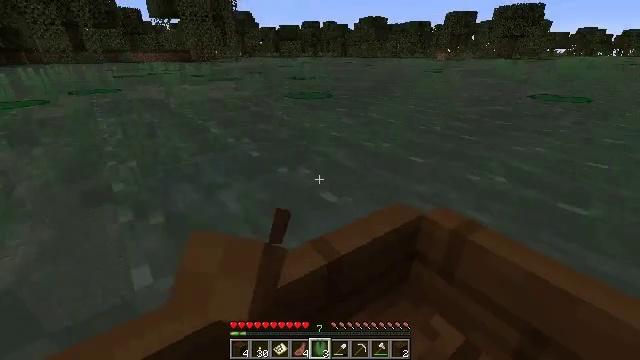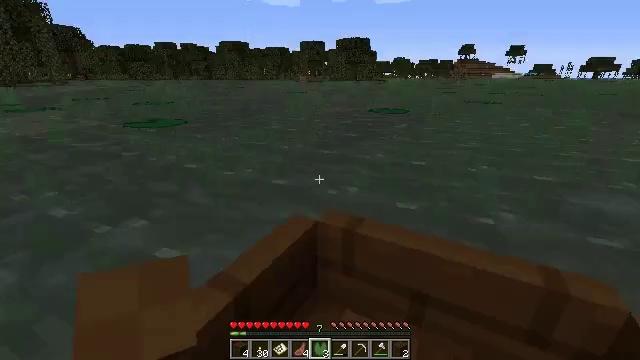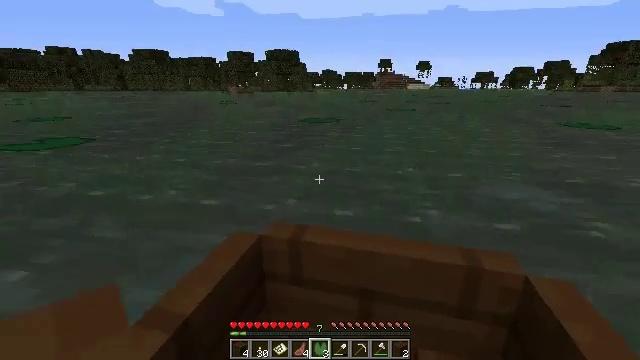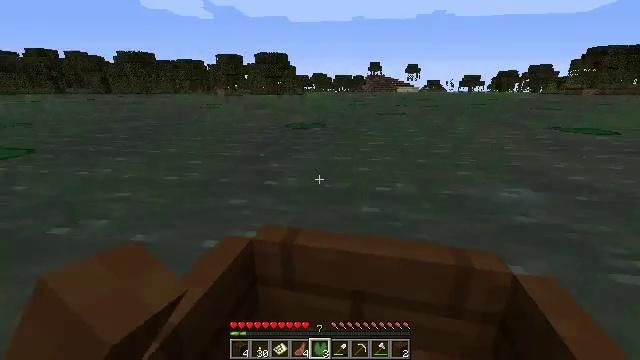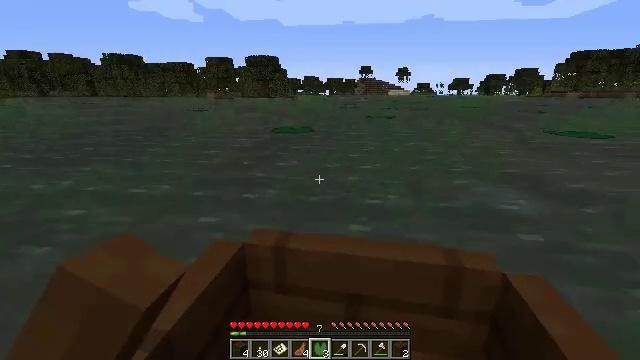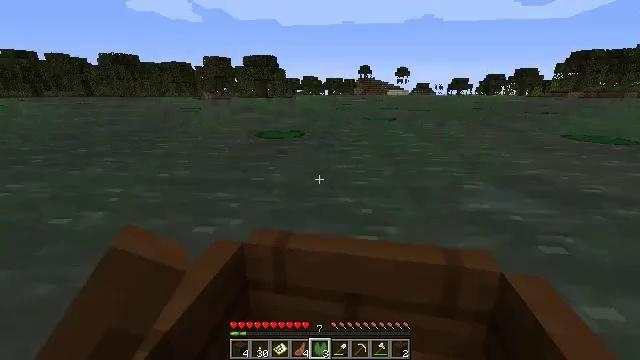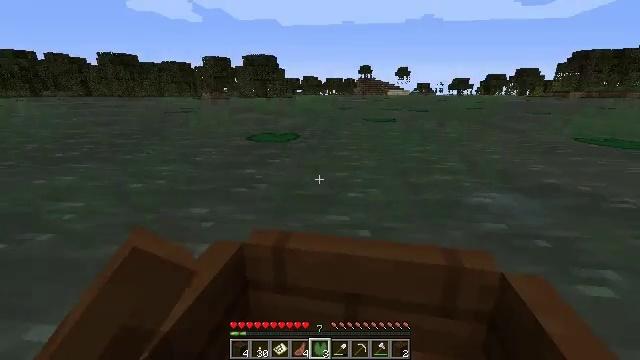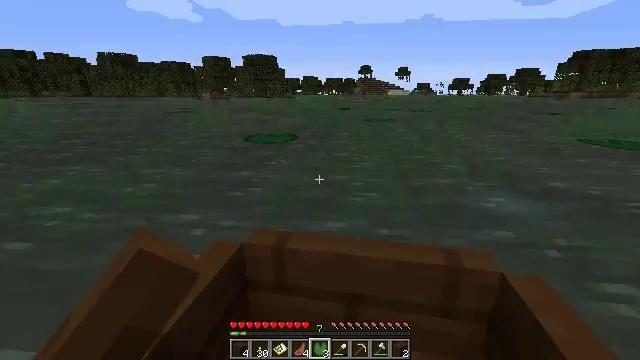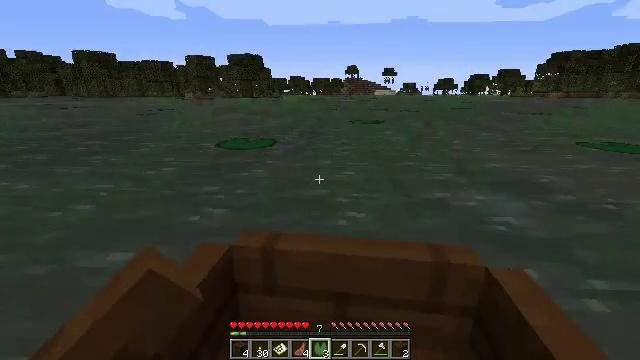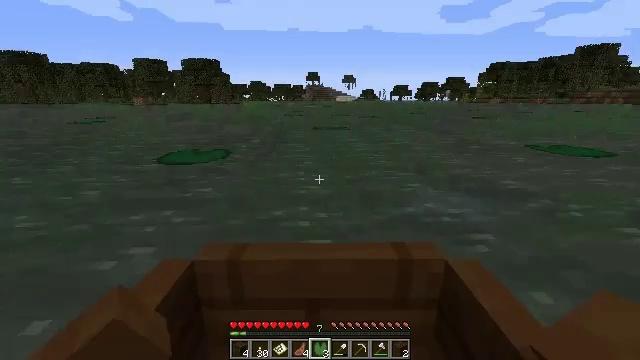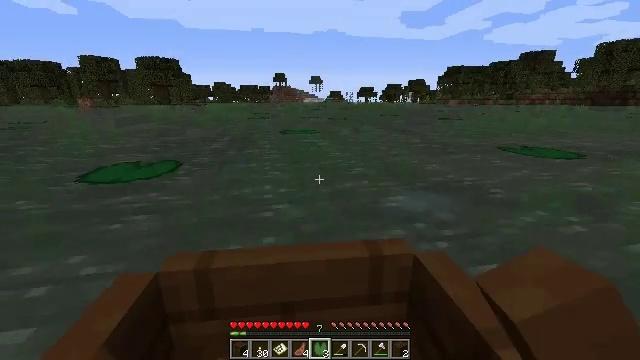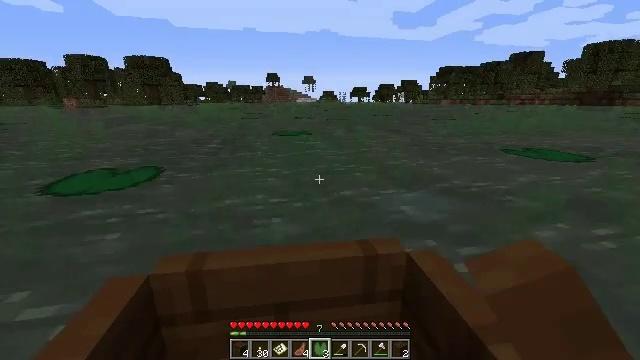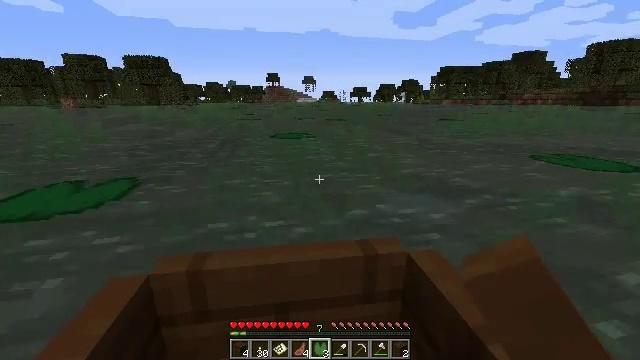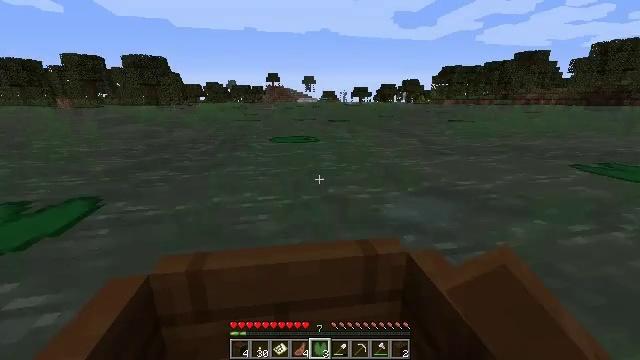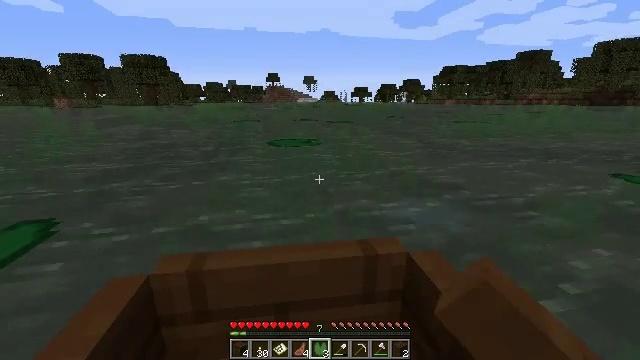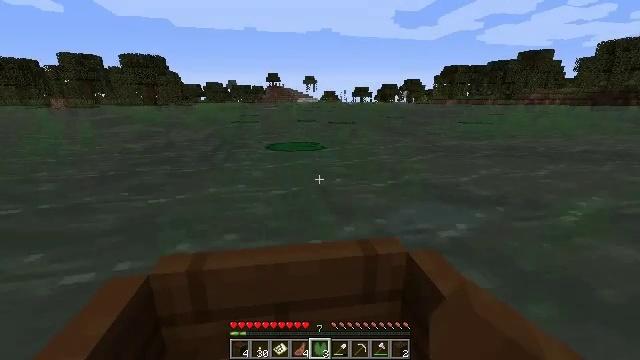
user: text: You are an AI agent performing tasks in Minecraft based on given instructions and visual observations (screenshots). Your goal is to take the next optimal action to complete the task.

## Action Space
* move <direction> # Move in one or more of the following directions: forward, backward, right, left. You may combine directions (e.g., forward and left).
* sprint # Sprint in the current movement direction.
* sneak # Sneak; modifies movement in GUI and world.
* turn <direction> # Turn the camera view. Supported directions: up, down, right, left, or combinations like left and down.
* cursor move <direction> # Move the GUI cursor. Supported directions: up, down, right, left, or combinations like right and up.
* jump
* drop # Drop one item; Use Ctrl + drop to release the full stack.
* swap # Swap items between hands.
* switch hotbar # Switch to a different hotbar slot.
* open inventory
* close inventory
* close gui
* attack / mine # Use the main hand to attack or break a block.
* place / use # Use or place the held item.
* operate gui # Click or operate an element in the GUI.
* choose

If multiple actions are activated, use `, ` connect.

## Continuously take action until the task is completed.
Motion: motion action
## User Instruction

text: Harvest sugar cane from the plant.
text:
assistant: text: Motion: move forward, turn right and up
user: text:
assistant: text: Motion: move forward, turn right and up
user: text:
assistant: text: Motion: move forward, turn right
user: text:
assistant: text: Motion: move forward, turn right
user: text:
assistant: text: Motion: move forward
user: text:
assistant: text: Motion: move forward
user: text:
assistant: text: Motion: move forward
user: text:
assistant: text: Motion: move forward, turn right
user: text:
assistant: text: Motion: move forward, turn right and up
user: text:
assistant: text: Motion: move forward, turn right
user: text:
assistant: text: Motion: move forward, turn right
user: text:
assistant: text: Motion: move forward
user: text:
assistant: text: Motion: move forward
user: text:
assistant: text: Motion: move forward
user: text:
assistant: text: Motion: move forward
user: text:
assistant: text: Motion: move forward
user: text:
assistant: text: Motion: move forward
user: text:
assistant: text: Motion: move forward
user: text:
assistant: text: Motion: move forward
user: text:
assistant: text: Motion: move forward
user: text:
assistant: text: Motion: move forward
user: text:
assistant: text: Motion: move forward
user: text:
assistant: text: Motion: move forward
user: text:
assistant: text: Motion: move forward
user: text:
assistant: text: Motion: move forward
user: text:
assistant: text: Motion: move forward
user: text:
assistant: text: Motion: move forward
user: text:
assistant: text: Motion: move forward
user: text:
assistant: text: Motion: move forward
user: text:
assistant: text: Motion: move forward